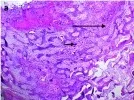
Photomicrograph of the excisional biopsy. . (
a) Photomicrograph of the excisional biopsy revealed extensive areas of cell-rich connective tissue stroma containing bands of osteoid matrix and anastomosing immature bone trabeculae (long arrows) (original magnification 40x).
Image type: pathology (pas)